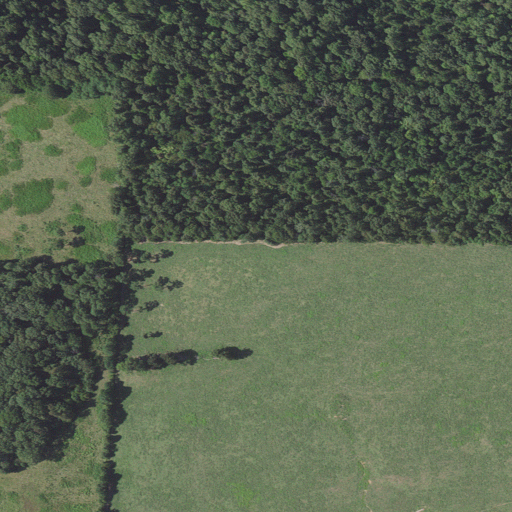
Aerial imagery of mountain in Arkansas named Patrick Mountain containing deciduous forest, pasture, and mixed forest